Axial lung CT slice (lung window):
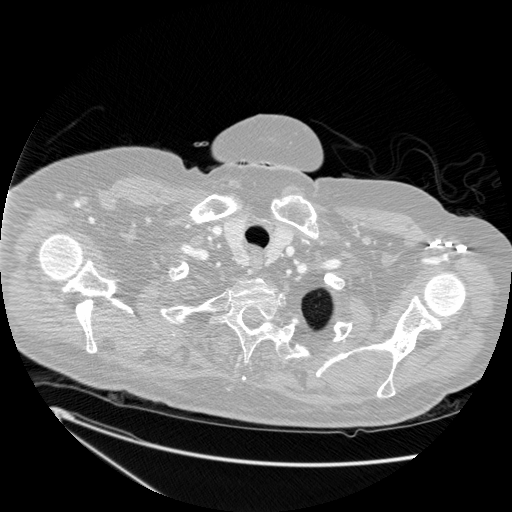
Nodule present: no